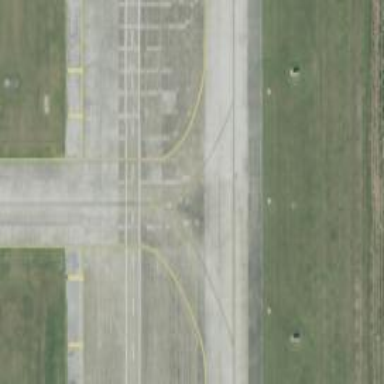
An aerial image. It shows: View of taxiway at the airport.